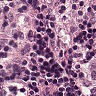
Metastatic tissue present: no